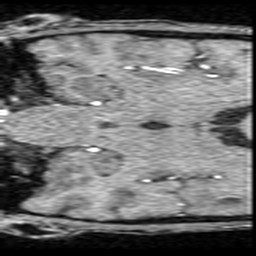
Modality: angio
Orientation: coronal
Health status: ill
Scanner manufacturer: siemens
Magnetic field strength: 3 T
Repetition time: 0.021 s
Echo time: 0.00343 s